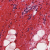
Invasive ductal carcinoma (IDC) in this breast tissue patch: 0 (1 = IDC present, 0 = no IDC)